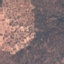
Land use / land cover class: HerbaceousVegetation